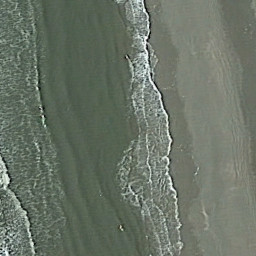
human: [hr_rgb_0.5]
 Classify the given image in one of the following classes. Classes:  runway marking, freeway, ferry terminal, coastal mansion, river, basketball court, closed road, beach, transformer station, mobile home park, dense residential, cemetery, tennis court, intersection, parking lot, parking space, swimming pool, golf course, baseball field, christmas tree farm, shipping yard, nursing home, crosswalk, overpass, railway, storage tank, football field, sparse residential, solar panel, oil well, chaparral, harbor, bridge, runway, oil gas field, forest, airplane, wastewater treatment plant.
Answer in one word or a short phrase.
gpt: beach